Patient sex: M
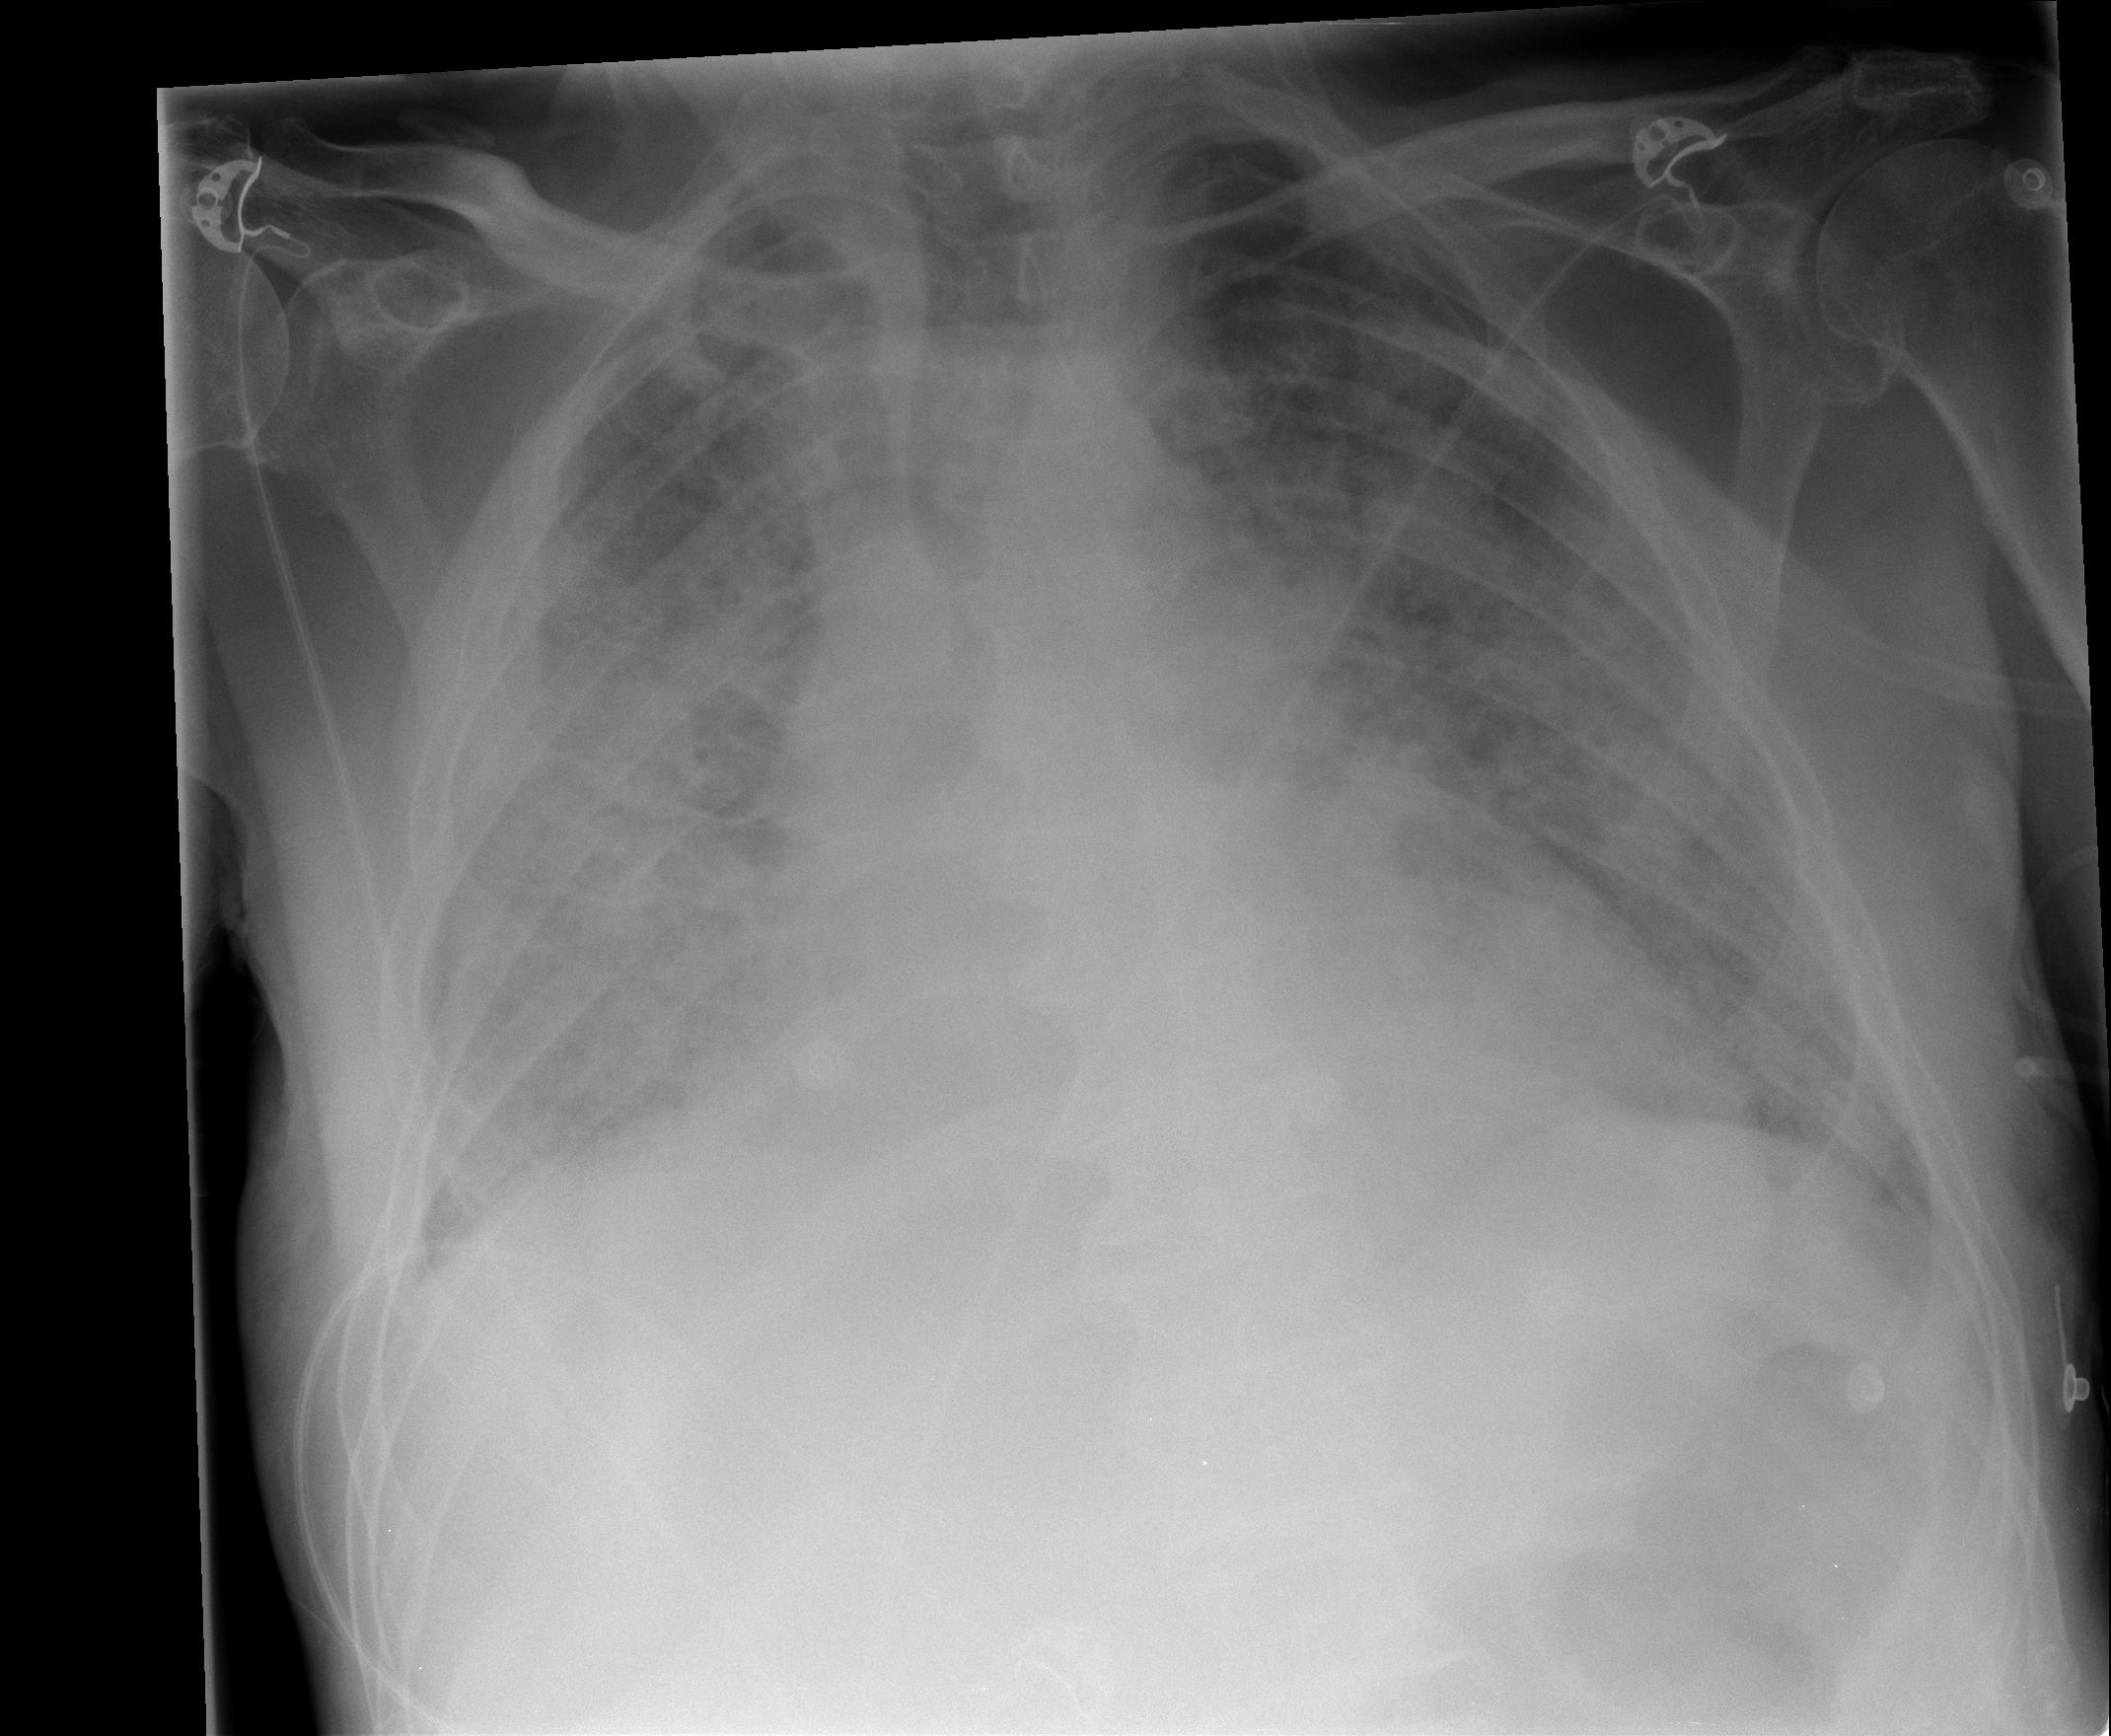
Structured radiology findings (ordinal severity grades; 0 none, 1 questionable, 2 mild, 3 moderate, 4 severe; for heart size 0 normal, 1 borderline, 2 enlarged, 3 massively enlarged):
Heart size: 2
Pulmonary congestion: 3
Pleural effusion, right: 2
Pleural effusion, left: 2
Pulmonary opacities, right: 3
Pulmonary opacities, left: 3
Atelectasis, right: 3
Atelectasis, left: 3